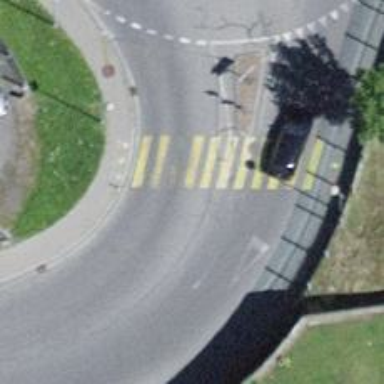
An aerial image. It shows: Zebra crossing on the road.